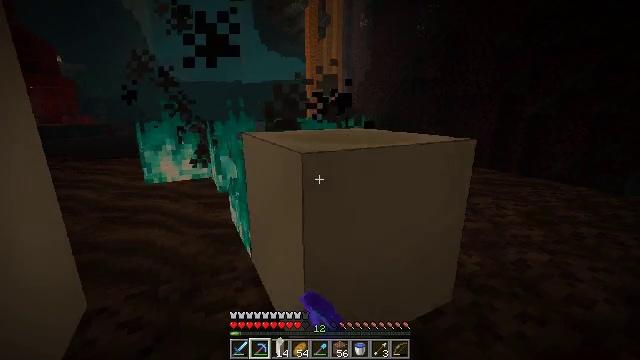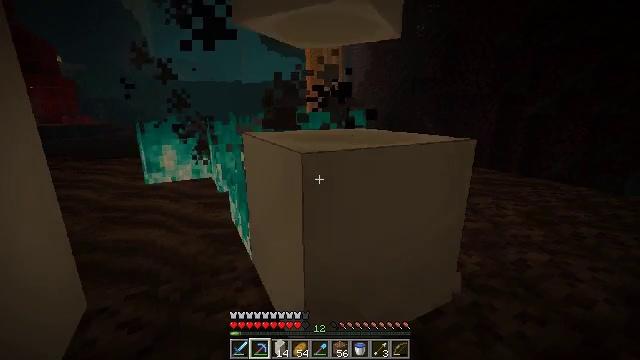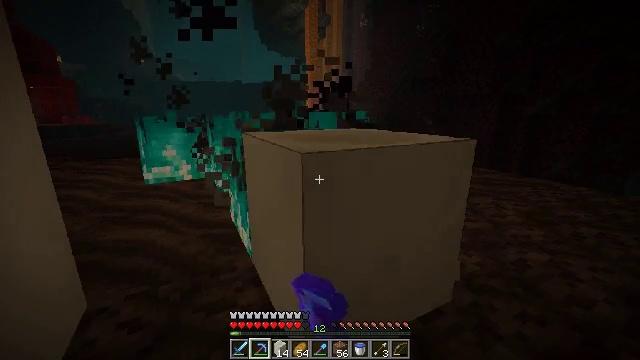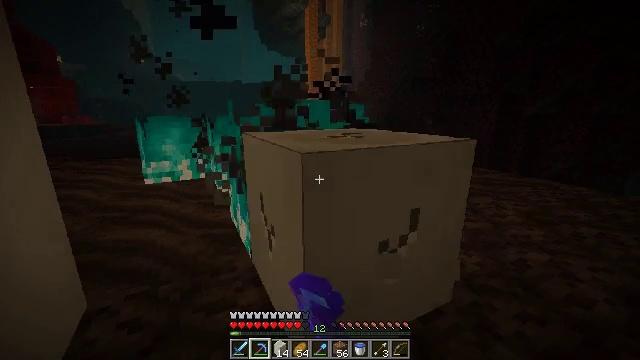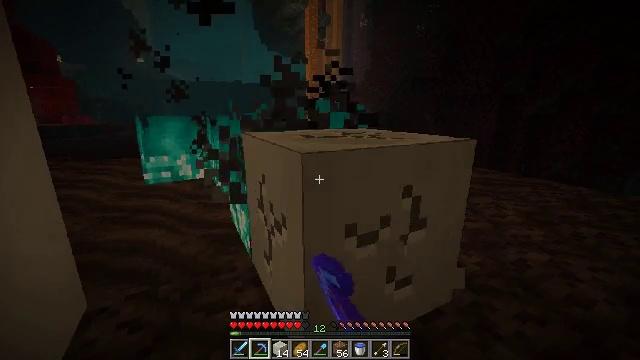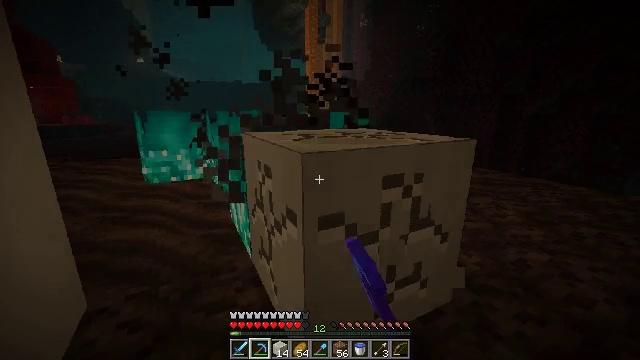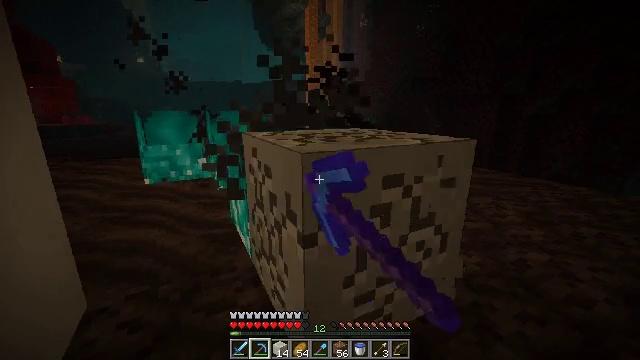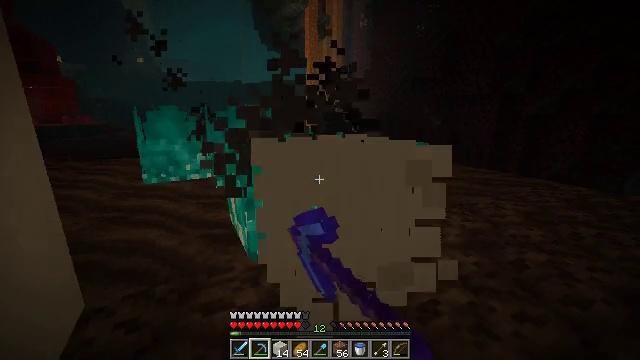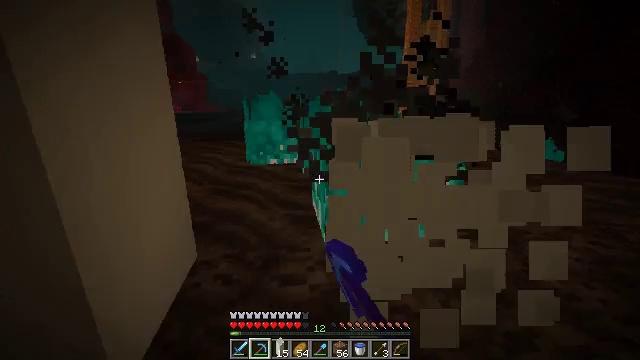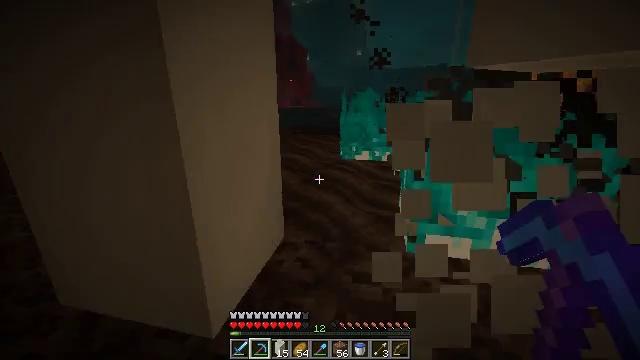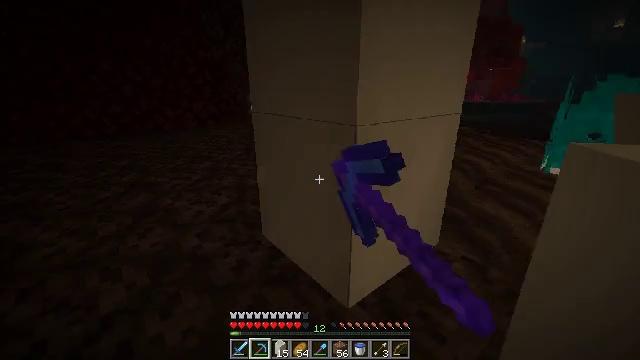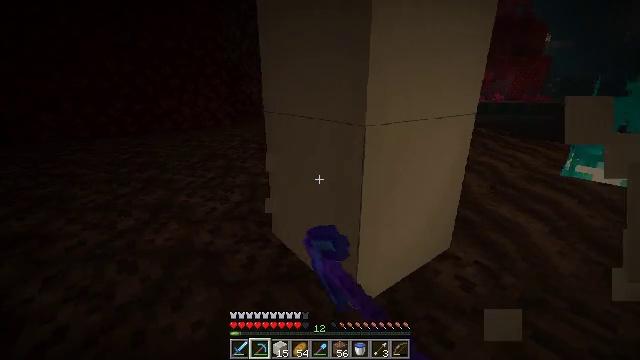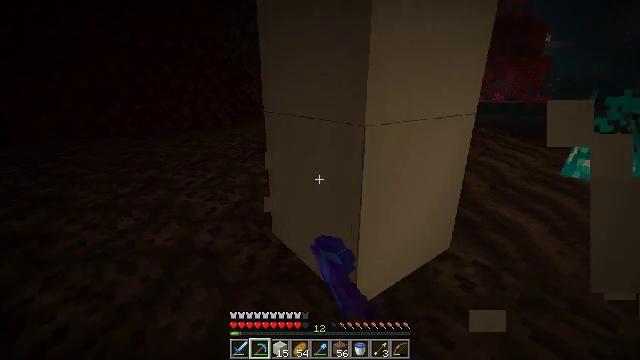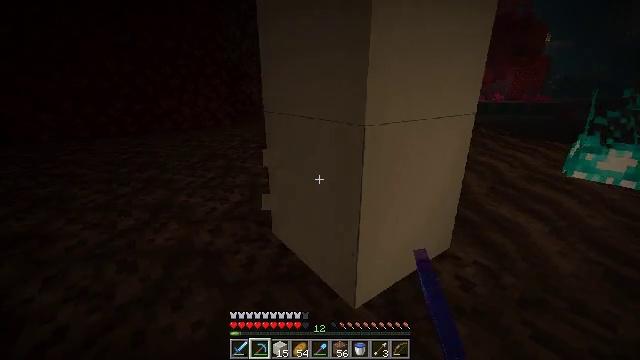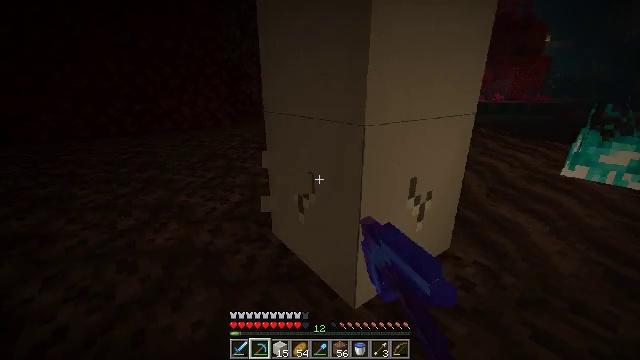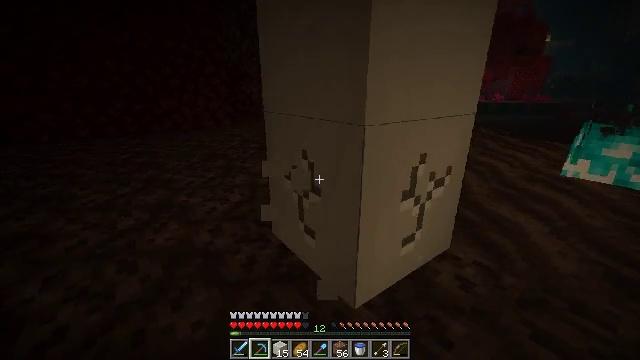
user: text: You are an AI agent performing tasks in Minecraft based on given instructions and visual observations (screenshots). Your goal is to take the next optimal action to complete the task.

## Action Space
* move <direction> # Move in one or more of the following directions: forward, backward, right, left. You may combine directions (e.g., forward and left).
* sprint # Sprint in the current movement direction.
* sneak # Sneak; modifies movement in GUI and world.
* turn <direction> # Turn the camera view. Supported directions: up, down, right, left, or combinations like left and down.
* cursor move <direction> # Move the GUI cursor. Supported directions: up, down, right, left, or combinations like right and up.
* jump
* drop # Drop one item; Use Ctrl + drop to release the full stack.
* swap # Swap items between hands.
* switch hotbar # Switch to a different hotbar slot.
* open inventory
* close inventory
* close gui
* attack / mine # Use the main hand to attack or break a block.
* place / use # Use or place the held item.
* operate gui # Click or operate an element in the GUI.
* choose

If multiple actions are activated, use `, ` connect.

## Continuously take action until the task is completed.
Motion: motion action
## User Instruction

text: Collect bone block by breaking it.
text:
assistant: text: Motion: sneak, attack / mine
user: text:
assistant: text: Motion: sneak, attack / mine
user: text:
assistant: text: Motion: sneak, attack / mine
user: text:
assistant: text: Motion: sneak, attack / mine
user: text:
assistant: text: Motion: sneak, attack / mine
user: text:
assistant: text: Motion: sneak, attack / mine
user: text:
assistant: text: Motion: move right, sneak, attack / mine
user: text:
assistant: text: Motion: move right, sneak, turn left and down, attack / mine
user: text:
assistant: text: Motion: move right, sneak, turn left, attack / mine
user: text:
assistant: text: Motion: move right, sneak, turn left and down, attack / mine
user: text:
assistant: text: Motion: sneak, turn left, attack / mine
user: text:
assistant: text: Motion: sneak, attack / mine
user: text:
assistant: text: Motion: sneak, attack / mine
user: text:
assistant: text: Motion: sneak, attack / mine
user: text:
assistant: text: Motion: sneak, attack / mine
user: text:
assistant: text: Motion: move forward, sneak, attack / mine
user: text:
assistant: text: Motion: move forward, sneak, attack / mine
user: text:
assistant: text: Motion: move forward and move right, sneak, attack / mine
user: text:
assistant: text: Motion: move forward and move right, sneak, attack / mine
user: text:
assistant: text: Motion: move forward and move right, sneak, attack / mine
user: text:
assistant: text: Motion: move forward and move right, sneak, attack / mine
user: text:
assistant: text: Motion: move forward and move right, sneak, attack / mine
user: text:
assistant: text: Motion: move forward and move right, sneak, attack / mine
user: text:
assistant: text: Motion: move forward and move right, sneak, turn up, attack / mine
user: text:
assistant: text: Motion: move forward, sneak, turn right and up, attack / mine
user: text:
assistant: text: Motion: sneak, turn right and up, attack / mine
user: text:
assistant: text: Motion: sneak, turn up, attack / mine
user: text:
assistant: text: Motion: sneak, attack / mine
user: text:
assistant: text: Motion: sneak, attack / mine
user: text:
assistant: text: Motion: sneak, turn up, attack / mine